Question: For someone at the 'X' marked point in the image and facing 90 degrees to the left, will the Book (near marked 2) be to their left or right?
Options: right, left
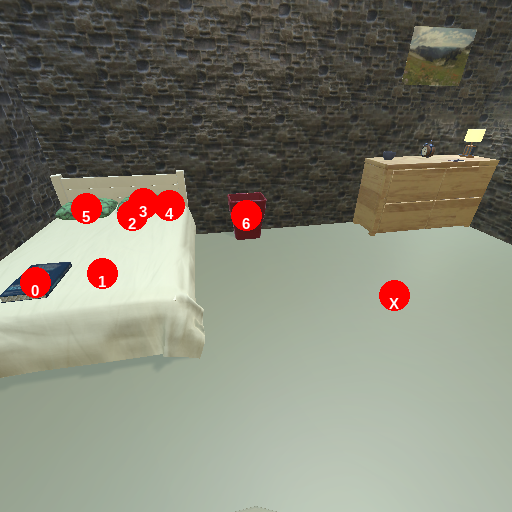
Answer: right